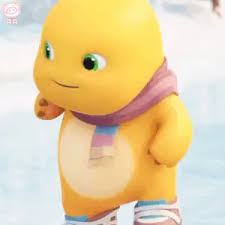
Label: nailong